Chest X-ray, PA view. Patient: 27 years old, sex F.
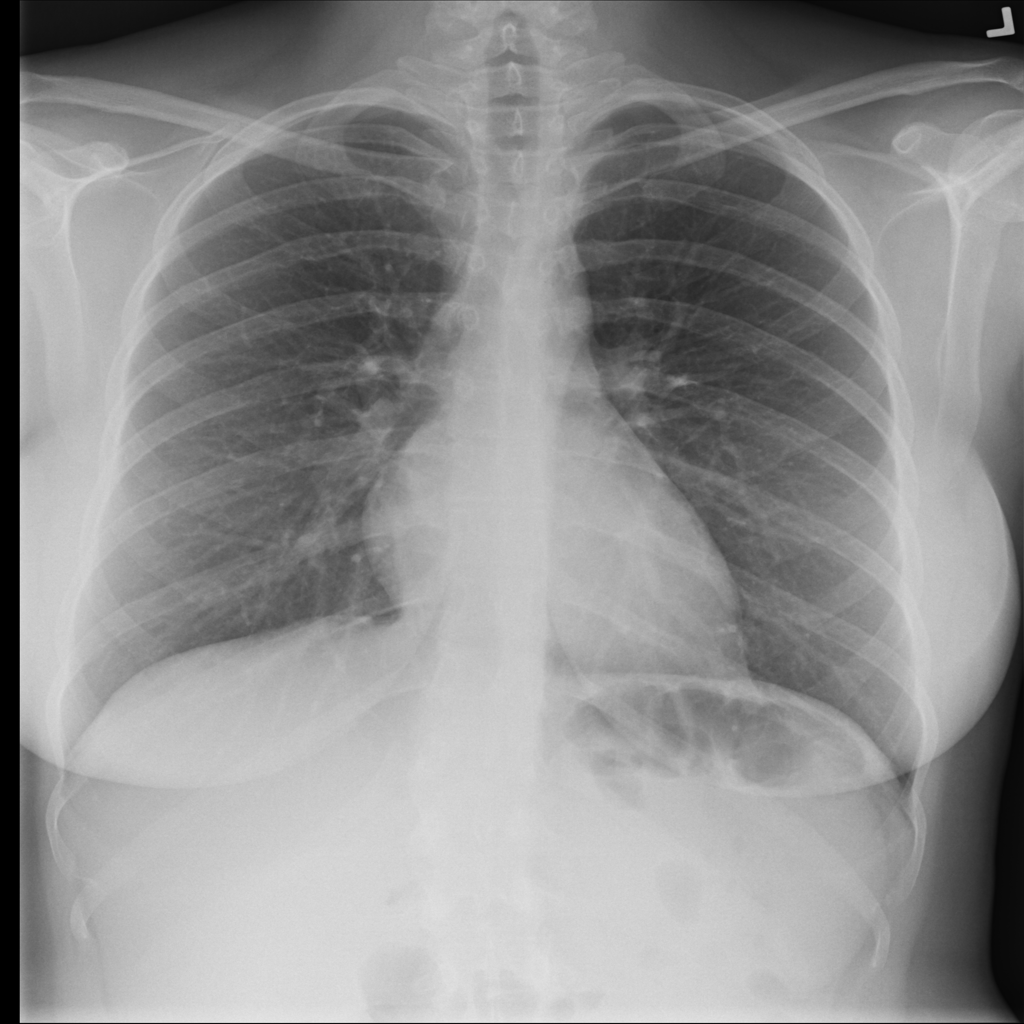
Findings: No Finding